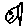
Label: fish